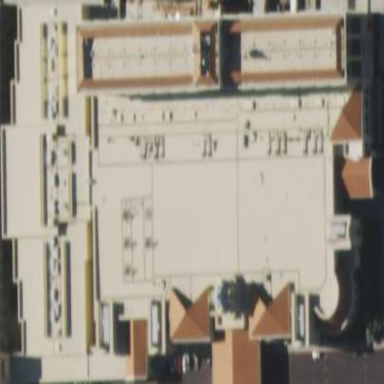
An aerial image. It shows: Casino building.